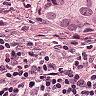
Metastatic tissue present: yes